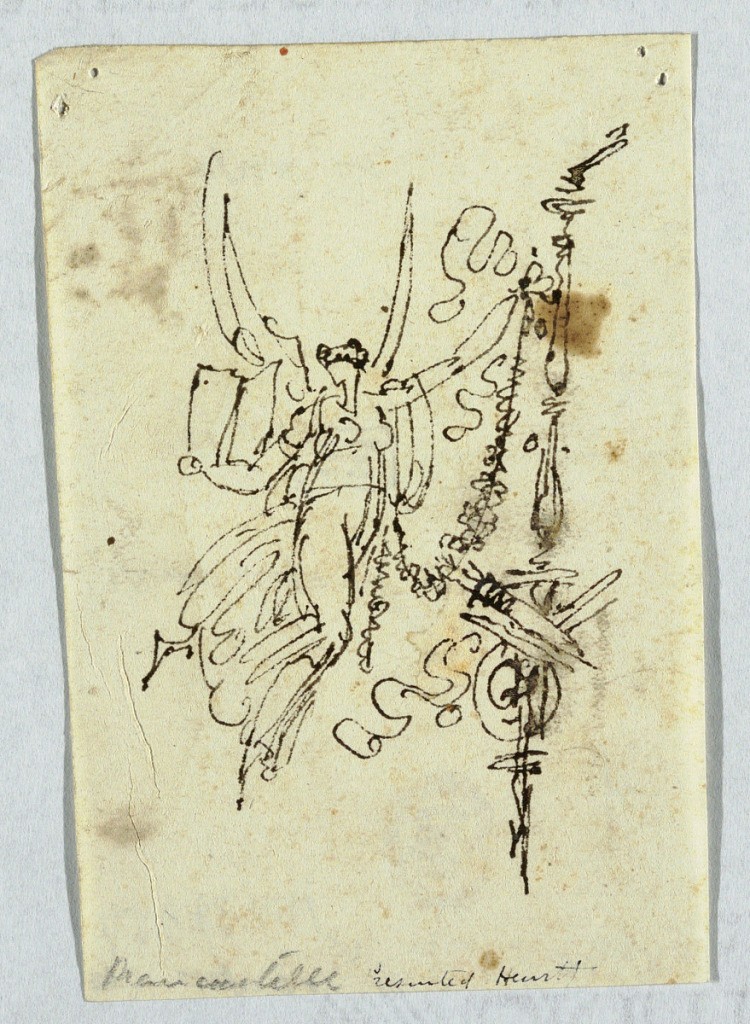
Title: Drawing
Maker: Felice Giani, Italian, 1758–1823
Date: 1810-1823
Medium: Pen and brown ink, paper
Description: Vertical rectangle.